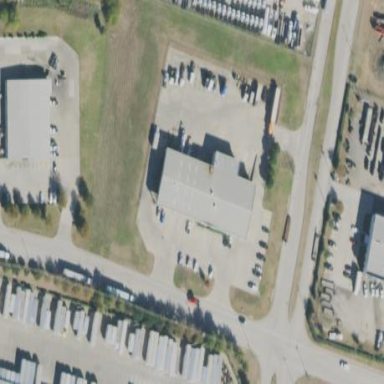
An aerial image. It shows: Commercial building.